Question: I'm new to Drupal and am trying to embed a Flash game in the middle of the front page. I've created a "Full HTML" text format in and I've created a new block using that format by going into and placed it into region and display it at the page only:

My problem is that I need to pass the user id and also a custom gender field to the swf file through the FlashVars parameter.
I can see my gender field in the database (I use PostgreSQL 8.4.7/CentOS 5.5/PHP 5.3):
'''
# select * from field_data_field_gender;
entity_type | bundle | deleted | entity_id | revision_id | language | delta | field_gender_value
-------------+--------+---------+-----------+-------------+----------+-------+--------------------
user | user | 0 | 6 | 6 | und | 0 | Male
user | user | 0 | 5 | 5 | und | 0 | Male
user | user | 0 | 1 | 1 | und | 0 | Male
user | user | 0 | 7 | 7 | und | 0 | Female
'''
And I see the users table:
'''
# select uid, name from users;
uid | name
-----+-------
5 | Vasja
6 | Vanja
1 | Alex
0 |
7 | Petja
'''
But how could I print them into my custom content block?
I also suppose there is already some prefilled data structure there, something like a $user array?
Please give me a bit help and directions to get me running on custom blocks.
I'm looking at the docs, but they're talking about custom modules, which is probably a bit overkill in my case?
And also I need to print a message to the Anonymous user telling him or her to sign in or register. Please give me a pointer here
Thank you!
Alex
P.S. My understanding is that swfobject isn't working well with Drupal 7 yet, but that is not a big issue for me.
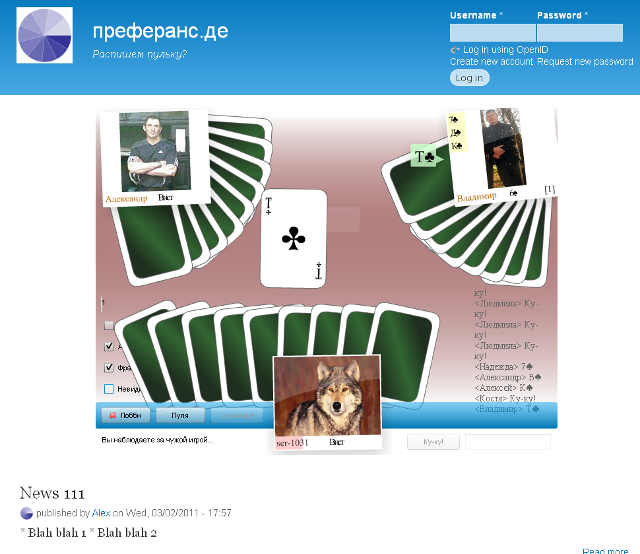
Answer: It sounds like you want to be able to execute PHP code in your block's content. The Full HTML filter mode is not sufficient for that. Take a look at the PHP Filter module. It's included in core, but needs to be activated first, before you can use it for your block.
After that you can use normal PHP code, at which point the documentation on custom modules applies. You could for example access the $user array to retrieve fields, or make direct db calls, depending on where your required information is.
Edit: Of course, having full PHP access is powerful and should only be allowed for administrators. Hence, make a new specific content type in which you allow the PHP filter and ensure in the permissions that no user other than an administrator can create or edit that content type.